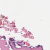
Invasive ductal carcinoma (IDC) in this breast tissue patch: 0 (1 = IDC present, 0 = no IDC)